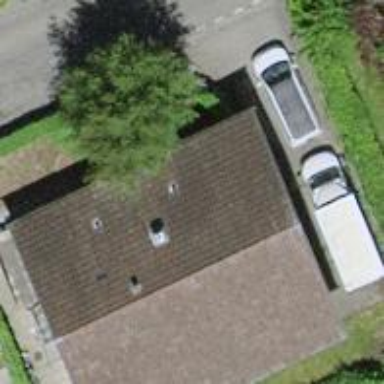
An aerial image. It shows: Simple house.